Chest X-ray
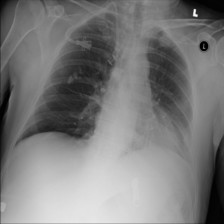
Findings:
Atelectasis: negative
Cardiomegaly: negative
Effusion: negative
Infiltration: negative
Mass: negative
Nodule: positive
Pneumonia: negative
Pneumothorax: negative
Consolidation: negative
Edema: negative
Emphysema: negative
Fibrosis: negative
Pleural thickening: positive
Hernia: negative